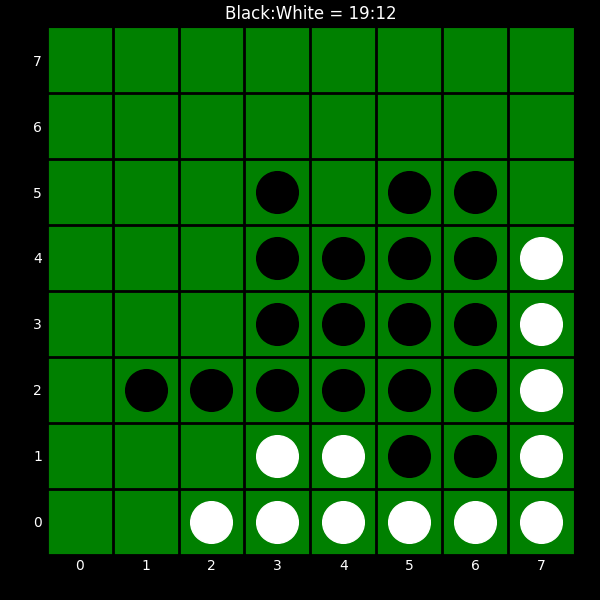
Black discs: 19
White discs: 12